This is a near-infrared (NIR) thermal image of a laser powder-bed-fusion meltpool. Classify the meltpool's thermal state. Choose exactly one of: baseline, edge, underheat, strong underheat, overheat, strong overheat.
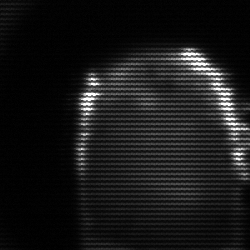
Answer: baseline